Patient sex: F
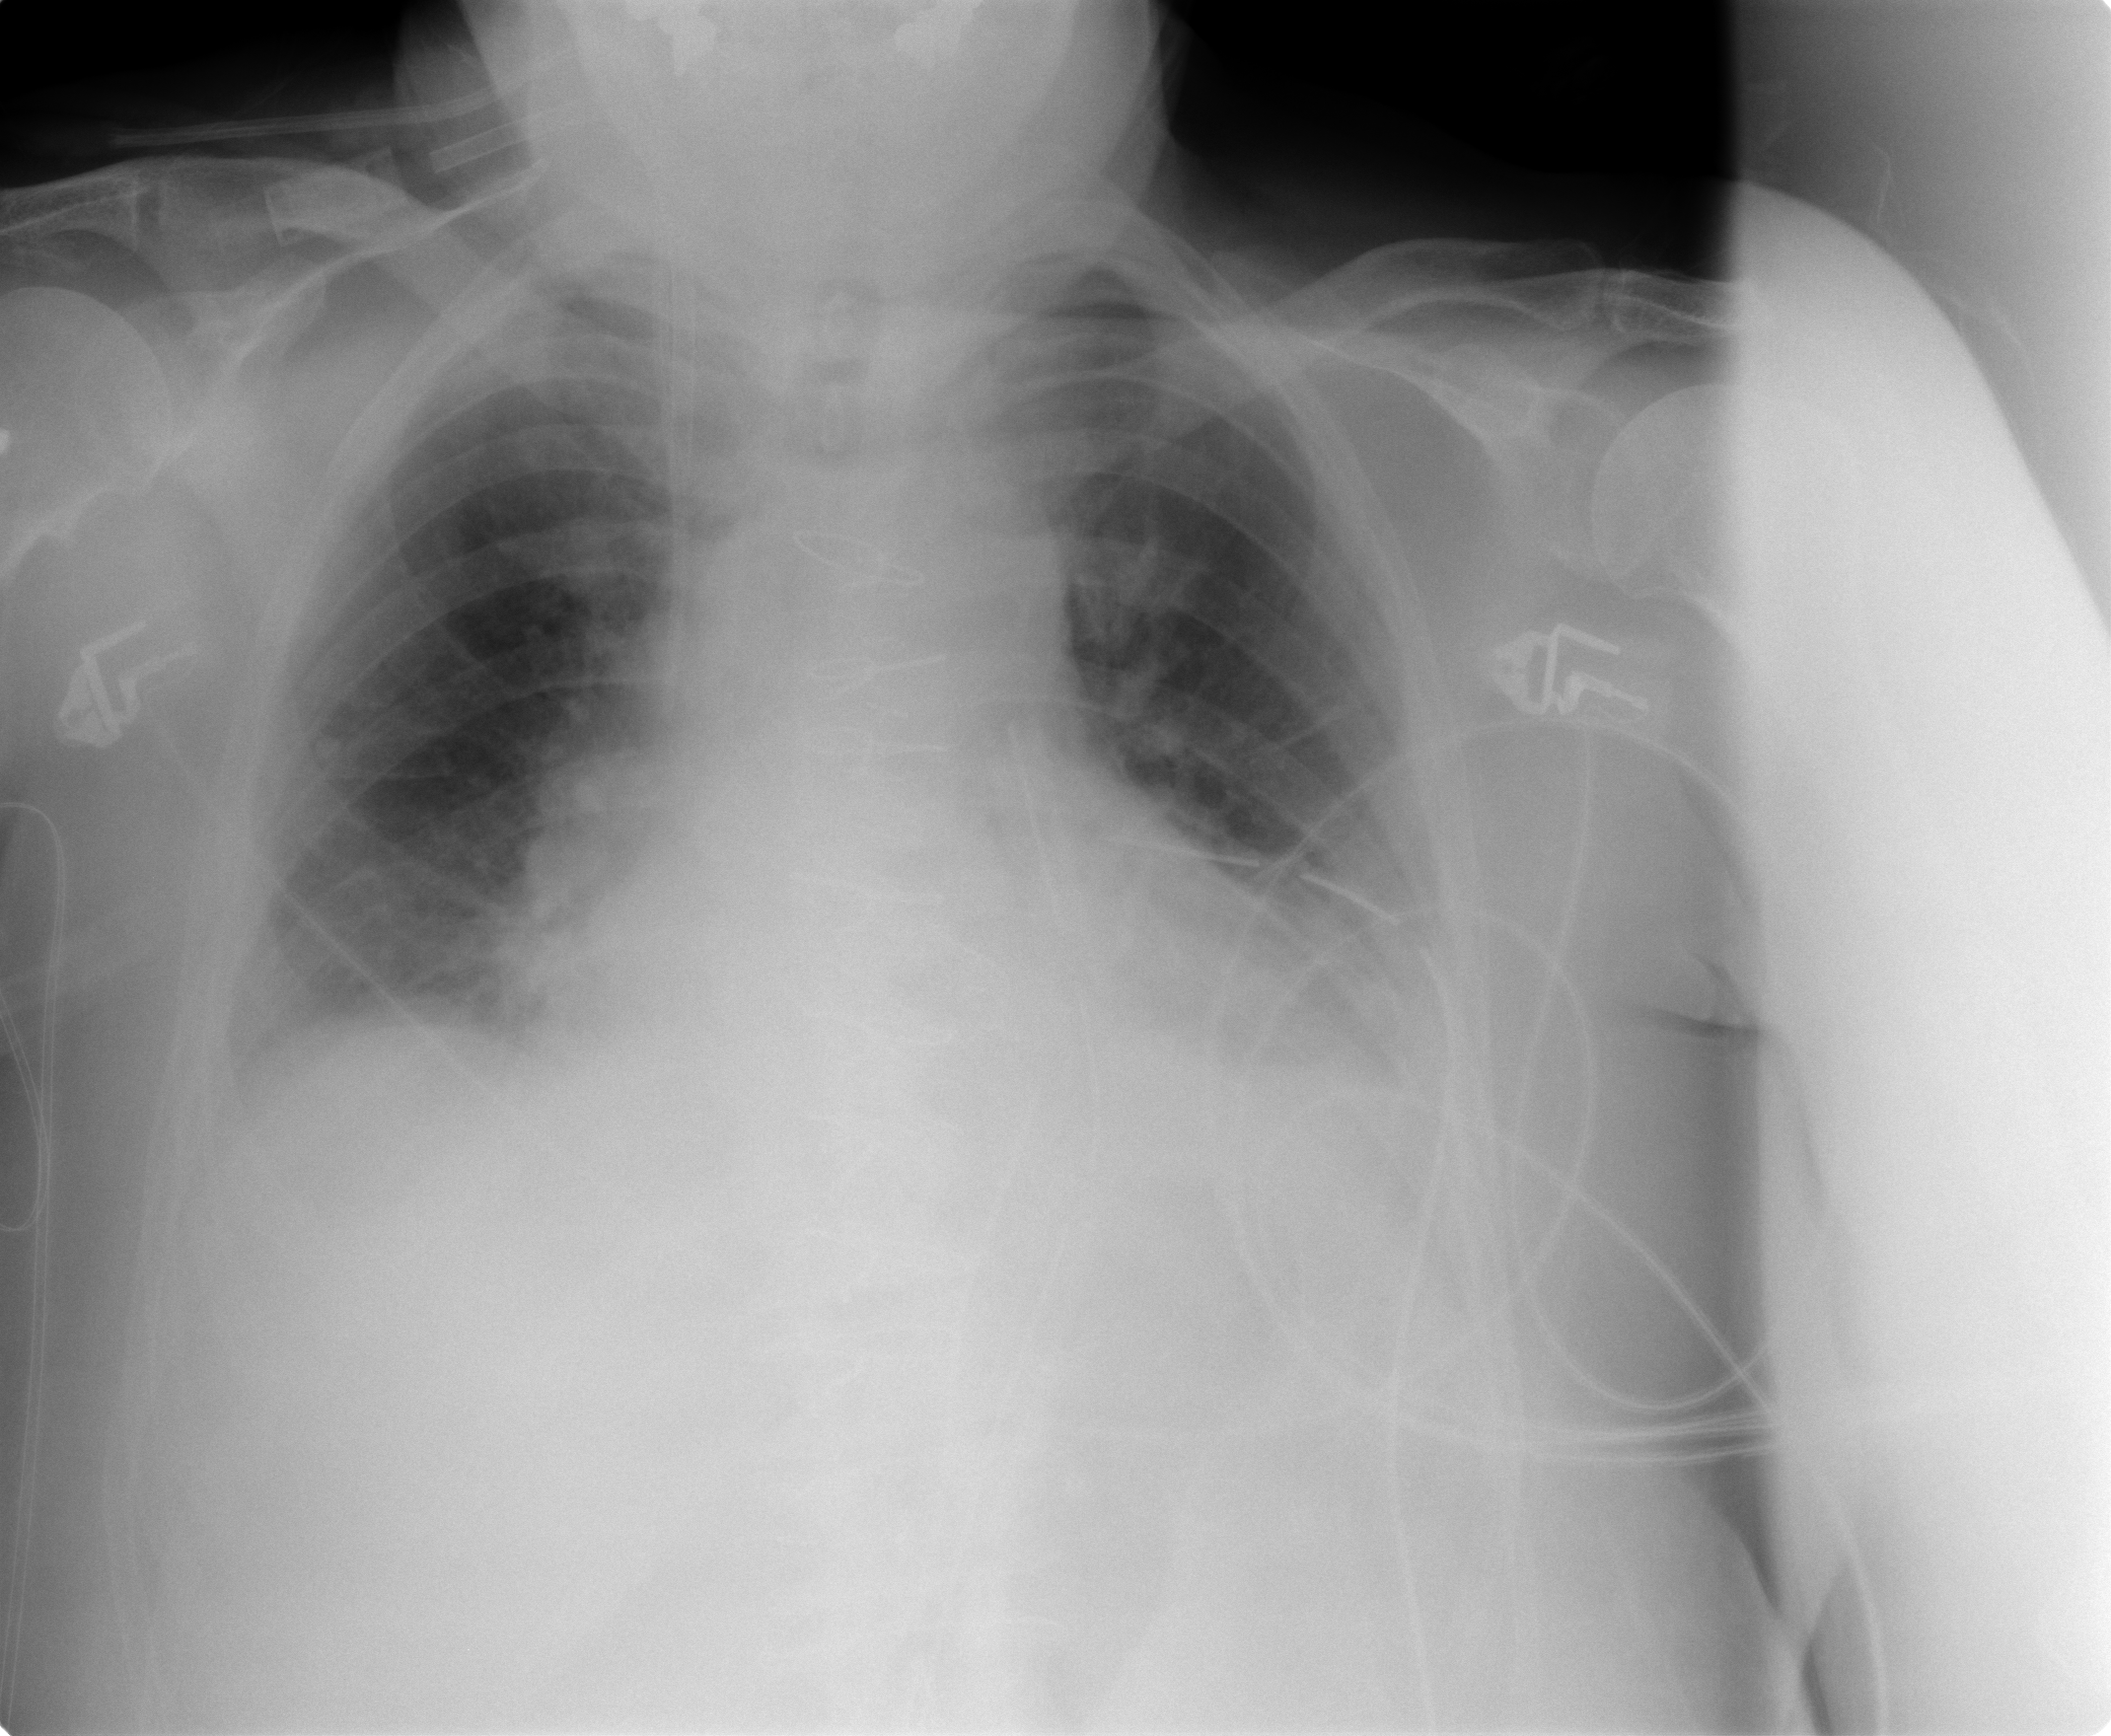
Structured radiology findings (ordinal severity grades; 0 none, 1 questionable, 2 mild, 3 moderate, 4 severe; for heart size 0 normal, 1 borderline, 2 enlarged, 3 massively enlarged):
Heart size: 0
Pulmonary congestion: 0
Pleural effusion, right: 0
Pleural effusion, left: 0
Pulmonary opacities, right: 0
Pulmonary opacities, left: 0
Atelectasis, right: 1
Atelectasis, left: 2